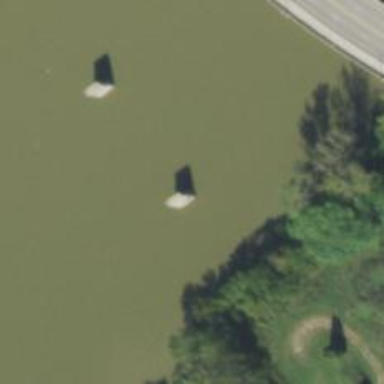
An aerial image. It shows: Historic ruins of bridge.